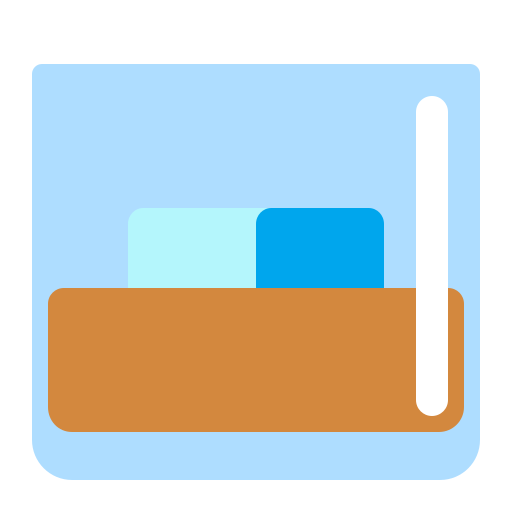
tumbler glass flat